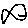
Label: fish